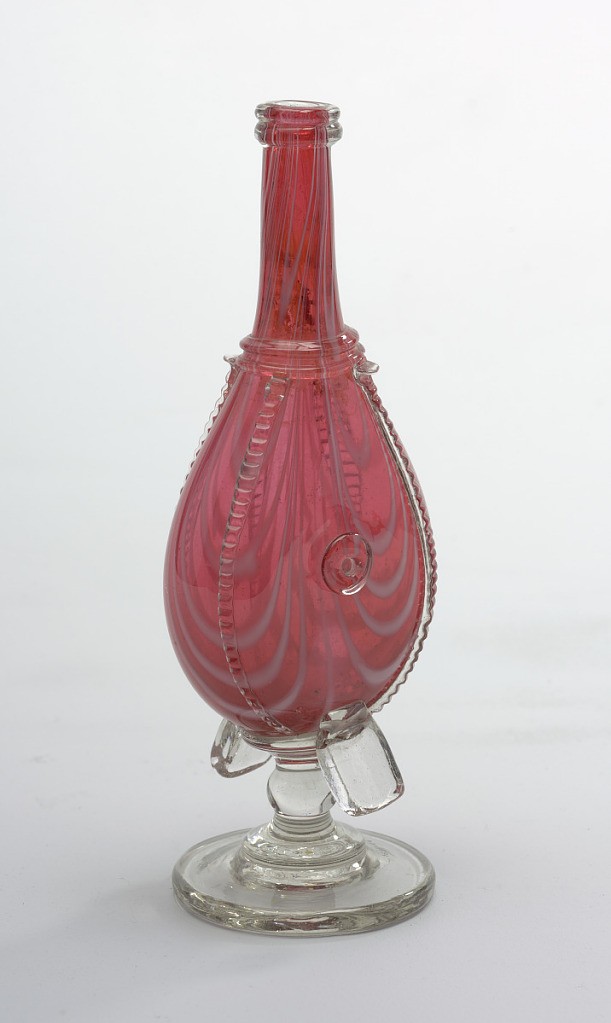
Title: Bottle
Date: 19th century
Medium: glass
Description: Footed bellows-form.  Red rose glass with slight white swirls